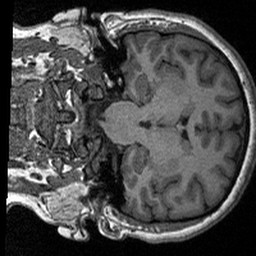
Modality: T1w
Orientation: coronal
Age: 23
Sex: female